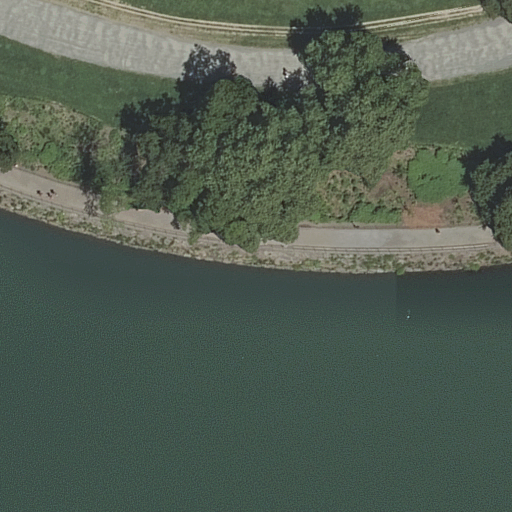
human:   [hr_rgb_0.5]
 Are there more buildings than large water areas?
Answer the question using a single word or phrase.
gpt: no

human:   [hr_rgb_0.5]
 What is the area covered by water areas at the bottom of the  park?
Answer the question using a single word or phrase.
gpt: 5352m2

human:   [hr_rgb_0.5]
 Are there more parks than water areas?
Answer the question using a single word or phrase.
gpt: no

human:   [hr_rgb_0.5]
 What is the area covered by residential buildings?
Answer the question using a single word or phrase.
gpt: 0m2

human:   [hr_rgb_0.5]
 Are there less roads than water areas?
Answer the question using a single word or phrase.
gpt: no

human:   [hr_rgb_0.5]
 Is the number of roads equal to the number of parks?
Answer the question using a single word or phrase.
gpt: no

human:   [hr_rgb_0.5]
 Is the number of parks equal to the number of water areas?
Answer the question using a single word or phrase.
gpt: yes

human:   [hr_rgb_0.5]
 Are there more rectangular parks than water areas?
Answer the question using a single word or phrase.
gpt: no

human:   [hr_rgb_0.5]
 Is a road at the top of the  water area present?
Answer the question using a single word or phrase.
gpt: yes

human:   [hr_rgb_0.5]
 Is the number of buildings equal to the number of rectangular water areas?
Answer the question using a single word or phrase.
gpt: yes

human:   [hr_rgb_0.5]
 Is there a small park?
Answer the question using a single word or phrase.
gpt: no

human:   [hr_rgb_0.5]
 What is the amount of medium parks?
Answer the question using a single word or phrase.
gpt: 0

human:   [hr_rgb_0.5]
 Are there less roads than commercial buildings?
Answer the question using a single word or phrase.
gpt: no

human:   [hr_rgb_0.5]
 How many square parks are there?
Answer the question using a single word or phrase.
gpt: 0

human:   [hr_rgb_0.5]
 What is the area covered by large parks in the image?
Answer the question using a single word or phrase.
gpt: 10631m2

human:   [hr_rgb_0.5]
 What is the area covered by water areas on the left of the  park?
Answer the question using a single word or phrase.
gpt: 5352m2

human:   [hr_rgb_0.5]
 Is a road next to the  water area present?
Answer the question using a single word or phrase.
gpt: yes

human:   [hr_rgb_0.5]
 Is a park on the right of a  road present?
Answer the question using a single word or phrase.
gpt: yes

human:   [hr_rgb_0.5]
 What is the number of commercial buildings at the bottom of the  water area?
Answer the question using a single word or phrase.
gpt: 0

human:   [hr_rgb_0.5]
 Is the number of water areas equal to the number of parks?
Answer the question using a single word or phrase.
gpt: yes

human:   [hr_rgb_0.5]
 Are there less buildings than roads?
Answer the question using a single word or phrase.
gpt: yes

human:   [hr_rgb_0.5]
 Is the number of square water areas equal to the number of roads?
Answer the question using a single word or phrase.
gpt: no

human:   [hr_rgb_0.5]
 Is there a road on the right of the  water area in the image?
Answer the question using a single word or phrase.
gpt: no

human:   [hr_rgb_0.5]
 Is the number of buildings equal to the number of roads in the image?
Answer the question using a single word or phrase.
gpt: no

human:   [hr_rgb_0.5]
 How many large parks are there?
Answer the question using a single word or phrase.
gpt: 1

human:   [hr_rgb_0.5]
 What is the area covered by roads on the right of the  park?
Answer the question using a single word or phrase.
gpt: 0m2

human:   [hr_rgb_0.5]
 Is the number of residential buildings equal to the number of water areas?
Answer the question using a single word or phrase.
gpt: no

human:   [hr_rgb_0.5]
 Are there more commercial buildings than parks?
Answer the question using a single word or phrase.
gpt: no

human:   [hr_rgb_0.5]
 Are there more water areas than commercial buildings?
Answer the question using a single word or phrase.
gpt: yes

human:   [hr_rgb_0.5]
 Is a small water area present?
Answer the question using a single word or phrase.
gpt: no

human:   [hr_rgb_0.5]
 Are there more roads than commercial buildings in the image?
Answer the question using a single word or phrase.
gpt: yes

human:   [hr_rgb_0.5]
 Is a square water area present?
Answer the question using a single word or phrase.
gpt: no

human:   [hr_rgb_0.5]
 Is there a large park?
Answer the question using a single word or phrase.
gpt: yes

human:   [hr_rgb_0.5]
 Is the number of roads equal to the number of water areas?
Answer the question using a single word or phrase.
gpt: no

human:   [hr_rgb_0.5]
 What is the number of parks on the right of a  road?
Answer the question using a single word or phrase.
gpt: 1

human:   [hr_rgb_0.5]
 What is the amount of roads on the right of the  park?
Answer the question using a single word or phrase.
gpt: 0